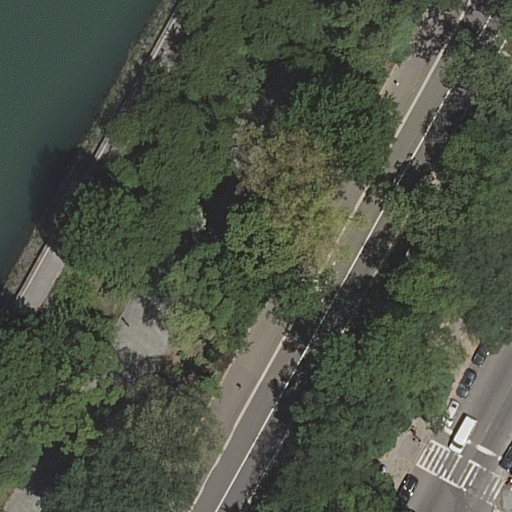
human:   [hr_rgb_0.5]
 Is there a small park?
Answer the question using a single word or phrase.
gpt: no

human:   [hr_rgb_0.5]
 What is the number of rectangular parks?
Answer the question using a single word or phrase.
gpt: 1

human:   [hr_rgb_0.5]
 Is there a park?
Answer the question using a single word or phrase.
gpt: yes

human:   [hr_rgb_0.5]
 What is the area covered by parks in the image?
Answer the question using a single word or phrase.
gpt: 10410m2

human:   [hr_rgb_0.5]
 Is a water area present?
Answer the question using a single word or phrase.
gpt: yes

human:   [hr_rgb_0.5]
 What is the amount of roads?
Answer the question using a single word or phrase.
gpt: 8

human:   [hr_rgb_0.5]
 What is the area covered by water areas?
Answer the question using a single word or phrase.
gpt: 950m2

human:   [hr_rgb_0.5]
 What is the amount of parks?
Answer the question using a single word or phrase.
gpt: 1

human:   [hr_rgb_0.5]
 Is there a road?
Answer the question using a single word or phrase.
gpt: yes

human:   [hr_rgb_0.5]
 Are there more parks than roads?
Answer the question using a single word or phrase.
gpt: no

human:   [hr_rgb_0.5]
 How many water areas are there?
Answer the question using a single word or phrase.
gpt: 1

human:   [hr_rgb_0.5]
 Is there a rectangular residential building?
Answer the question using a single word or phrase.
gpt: no

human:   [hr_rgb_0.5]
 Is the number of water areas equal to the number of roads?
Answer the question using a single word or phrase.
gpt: no

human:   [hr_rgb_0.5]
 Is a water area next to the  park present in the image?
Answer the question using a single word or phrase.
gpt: yes

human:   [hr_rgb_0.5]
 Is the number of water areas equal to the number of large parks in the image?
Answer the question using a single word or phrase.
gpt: yes

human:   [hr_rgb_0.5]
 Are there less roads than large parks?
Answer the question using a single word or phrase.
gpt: no

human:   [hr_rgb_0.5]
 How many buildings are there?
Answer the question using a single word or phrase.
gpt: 0

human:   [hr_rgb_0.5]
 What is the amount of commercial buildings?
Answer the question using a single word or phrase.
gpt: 0

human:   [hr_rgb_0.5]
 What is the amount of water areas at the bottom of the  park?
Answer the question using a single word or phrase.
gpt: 0

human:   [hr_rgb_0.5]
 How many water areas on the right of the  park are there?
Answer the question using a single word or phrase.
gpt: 0

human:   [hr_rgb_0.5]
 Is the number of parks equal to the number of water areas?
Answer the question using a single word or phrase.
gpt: yes

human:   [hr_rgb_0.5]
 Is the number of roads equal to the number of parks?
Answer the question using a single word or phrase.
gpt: no

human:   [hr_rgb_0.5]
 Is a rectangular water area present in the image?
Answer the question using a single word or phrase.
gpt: yes

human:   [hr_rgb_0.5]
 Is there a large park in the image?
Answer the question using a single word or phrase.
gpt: yes

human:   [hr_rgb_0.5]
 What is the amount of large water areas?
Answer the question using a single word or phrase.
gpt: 1

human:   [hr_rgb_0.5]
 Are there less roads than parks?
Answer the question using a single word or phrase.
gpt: no

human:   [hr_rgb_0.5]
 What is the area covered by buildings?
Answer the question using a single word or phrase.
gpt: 0m2

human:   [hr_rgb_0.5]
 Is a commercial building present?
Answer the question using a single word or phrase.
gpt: no

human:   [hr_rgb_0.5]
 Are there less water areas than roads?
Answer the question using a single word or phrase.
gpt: yes

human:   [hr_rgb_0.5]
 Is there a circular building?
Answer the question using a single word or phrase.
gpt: no

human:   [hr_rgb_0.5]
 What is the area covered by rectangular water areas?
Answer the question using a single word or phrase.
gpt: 950m2

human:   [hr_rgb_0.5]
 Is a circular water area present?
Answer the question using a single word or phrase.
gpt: no

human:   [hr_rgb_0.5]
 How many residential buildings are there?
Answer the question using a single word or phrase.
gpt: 0

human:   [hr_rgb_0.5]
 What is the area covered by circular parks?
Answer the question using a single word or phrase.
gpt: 0m2

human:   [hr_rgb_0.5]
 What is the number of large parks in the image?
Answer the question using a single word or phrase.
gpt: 1

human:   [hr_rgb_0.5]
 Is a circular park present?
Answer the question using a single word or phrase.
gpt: no

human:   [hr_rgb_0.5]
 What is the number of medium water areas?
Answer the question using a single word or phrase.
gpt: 0

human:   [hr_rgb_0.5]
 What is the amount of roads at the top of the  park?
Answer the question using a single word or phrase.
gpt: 0

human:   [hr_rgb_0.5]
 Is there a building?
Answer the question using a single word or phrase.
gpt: no

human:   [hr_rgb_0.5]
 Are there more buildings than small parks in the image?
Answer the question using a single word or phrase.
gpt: no

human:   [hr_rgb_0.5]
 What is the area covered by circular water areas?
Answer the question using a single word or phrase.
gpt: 0m2

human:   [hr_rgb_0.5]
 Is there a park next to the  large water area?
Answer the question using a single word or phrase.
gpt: yes

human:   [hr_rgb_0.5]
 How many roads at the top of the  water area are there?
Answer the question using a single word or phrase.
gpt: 0

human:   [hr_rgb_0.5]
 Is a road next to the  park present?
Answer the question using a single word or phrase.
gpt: yes

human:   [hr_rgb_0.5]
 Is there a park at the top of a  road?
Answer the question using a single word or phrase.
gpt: no

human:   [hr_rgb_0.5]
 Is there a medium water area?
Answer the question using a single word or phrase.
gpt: no

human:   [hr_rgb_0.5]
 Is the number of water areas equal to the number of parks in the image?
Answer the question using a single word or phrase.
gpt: yes

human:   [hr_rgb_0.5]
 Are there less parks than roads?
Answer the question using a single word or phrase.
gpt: yes

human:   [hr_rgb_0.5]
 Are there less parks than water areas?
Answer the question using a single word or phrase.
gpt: no

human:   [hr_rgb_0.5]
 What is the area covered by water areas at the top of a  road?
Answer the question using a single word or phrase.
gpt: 950m2

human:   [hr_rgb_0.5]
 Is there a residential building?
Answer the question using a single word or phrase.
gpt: no

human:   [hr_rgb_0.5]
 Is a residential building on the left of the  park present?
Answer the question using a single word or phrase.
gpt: no

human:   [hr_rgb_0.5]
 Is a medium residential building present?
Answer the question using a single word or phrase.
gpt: no

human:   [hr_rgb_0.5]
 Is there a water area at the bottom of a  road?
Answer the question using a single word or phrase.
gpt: no

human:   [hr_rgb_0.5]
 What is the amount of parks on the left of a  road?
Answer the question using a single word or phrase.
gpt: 0

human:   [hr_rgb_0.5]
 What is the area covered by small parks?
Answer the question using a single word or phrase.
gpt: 0m2

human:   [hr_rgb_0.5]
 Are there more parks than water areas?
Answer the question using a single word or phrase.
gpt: no

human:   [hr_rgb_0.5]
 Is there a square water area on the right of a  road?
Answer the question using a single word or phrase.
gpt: no

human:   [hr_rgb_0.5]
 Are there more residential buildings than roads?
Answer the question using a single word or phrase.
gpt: no

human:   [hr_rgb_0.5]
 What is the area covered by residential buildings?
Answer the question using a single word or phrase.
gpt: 0m2

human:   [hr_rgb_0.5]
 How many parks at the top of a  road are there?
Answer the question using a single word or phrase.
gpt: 0

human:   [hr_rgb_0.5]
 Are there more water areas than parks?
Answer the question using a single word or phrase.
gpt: no

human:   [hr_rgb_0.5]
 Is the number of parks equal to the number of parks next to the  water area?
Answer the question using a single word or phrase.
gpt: yes

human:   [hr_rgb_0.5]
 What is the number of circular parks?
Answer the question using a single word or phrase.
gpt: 0